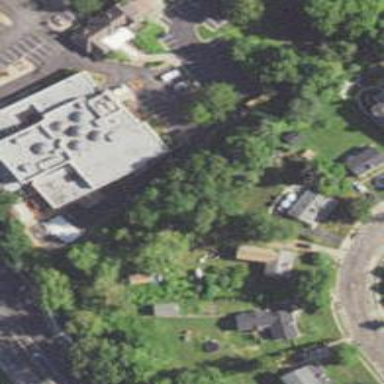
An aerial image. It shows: Building that is place of worship.